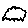
Label: cloud